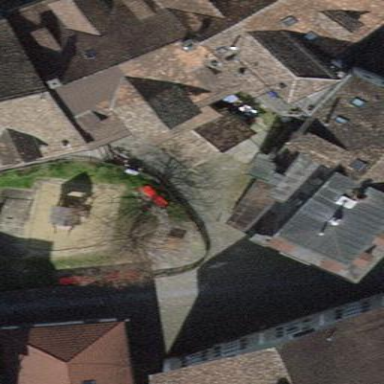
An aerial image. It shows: Building with roof made of roof tiles.